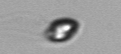
Label: flagellate